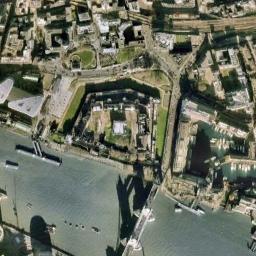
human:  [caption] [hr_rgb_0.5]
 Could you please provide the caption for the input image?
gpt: The roof of this palace is black and there is a white vacant lot in front of the palace .

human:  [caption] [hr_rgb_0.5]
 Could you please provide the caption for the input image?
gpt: There are many buildings beside the palace .

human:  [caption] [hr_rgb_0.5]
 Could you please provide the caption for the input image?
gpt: The palace is surrounded by buildings next to the water .

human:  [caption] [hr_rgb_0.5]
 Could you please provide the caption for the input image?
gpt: The palace is surrounded by some other buildings and a river is next to the palace .

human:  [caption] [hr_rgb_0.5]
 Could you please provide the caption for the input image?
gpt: There are some green lawns and a river beside the palace .